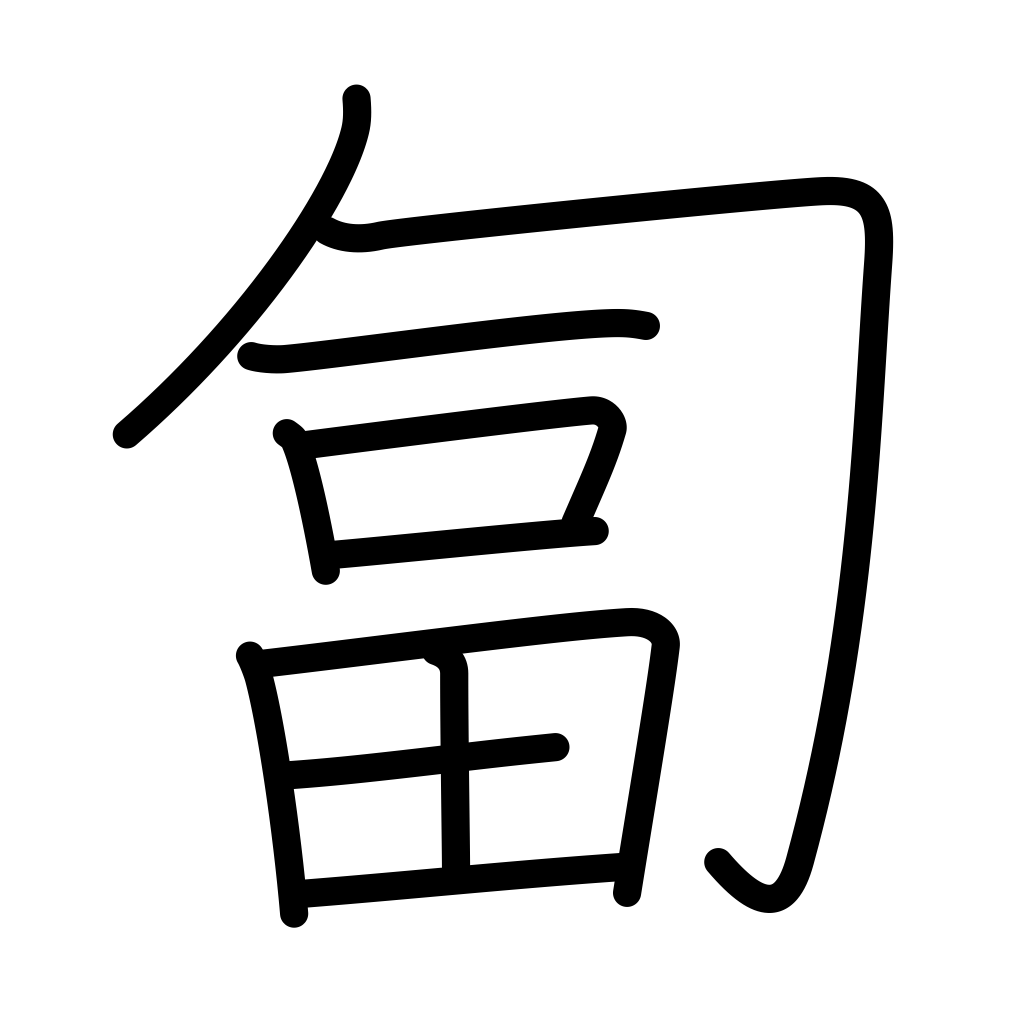
Meaning: crawl